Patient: sex M, age 35
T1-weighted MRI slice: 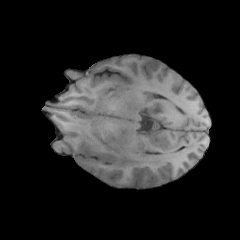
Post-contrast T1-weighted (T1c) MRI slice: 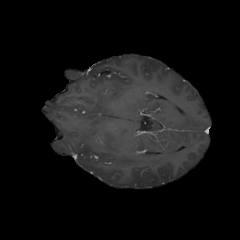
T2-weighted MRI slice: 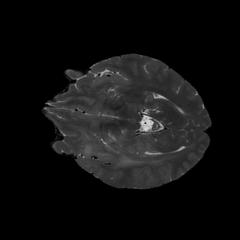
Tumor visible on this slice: yes
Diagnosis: Astrocytoma, IDH-wildtype
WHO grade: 2